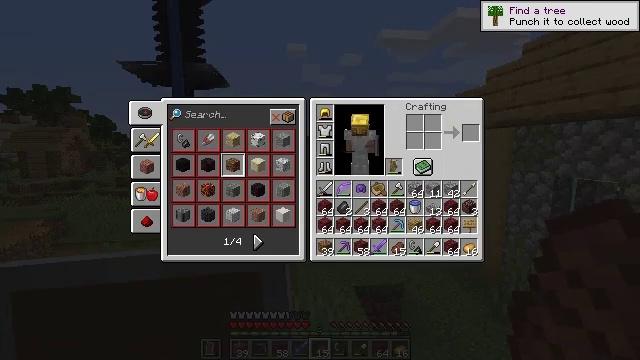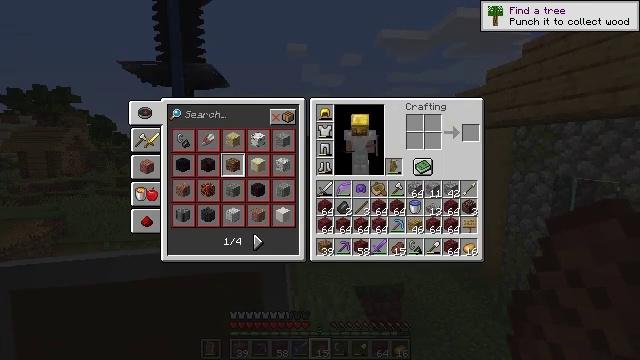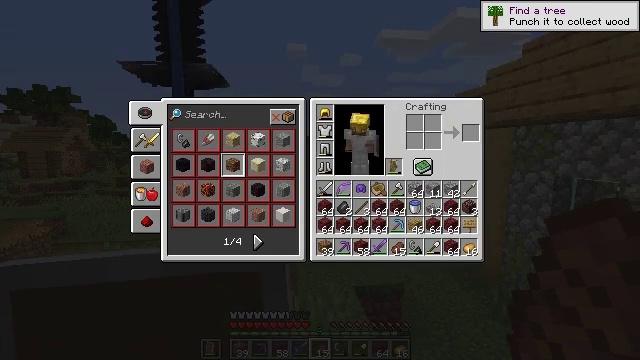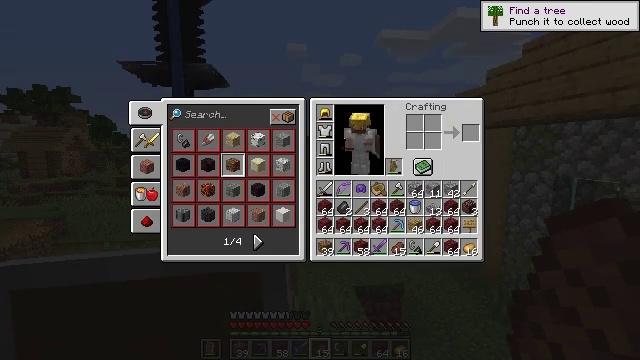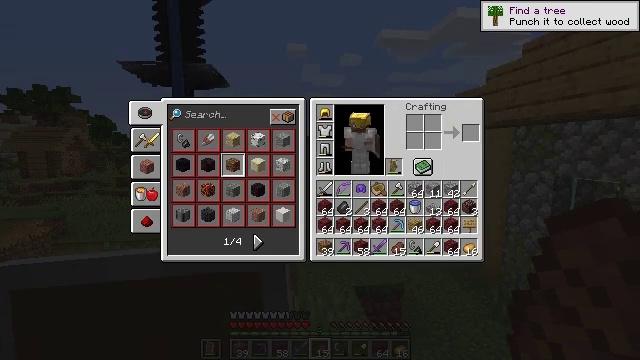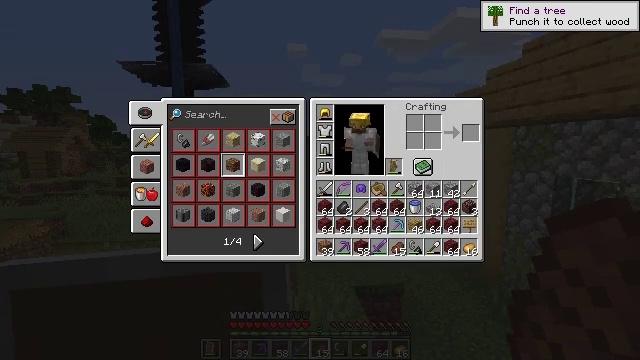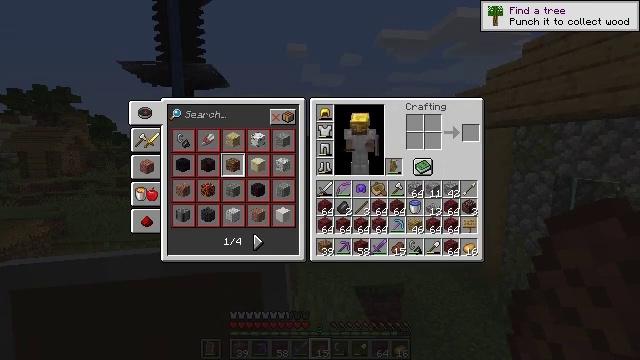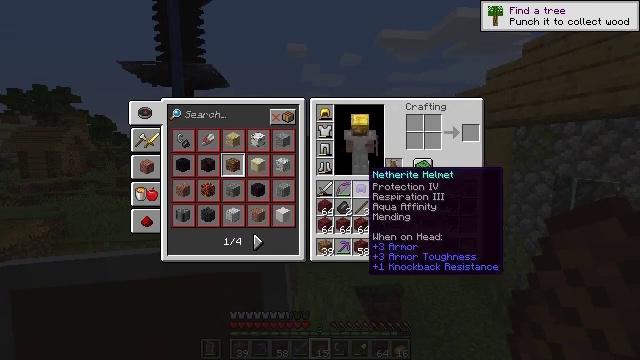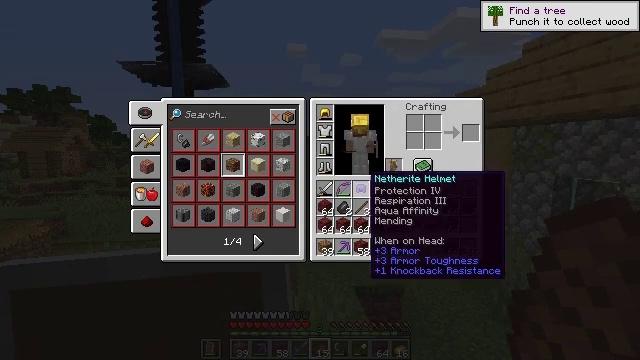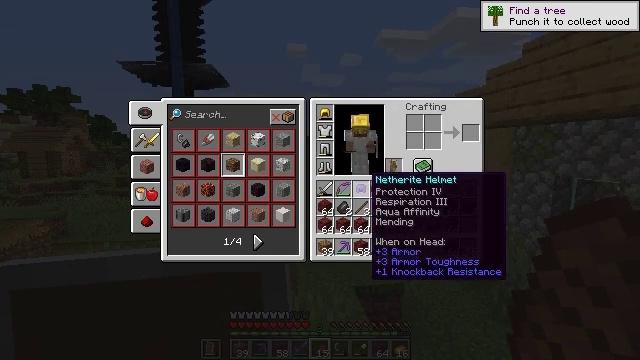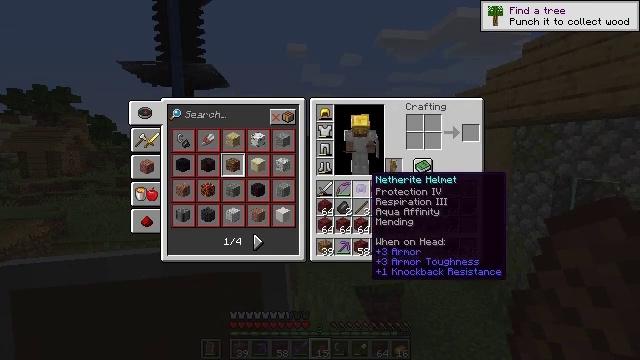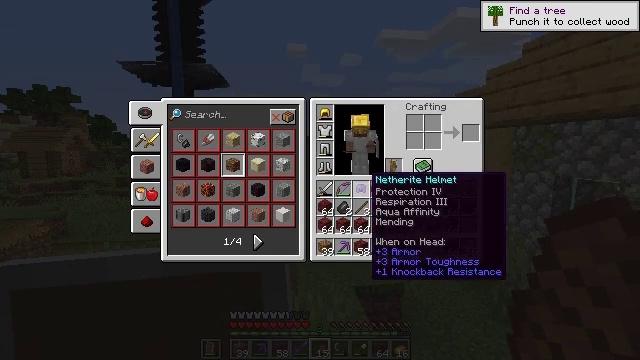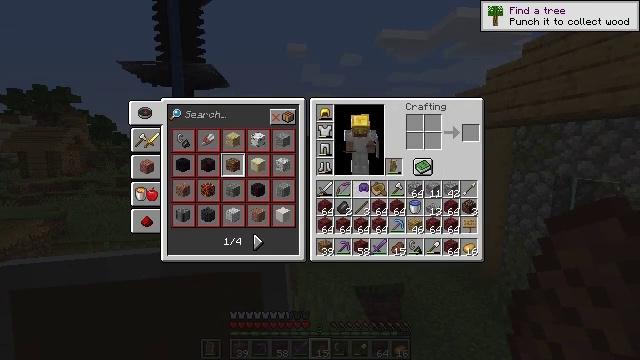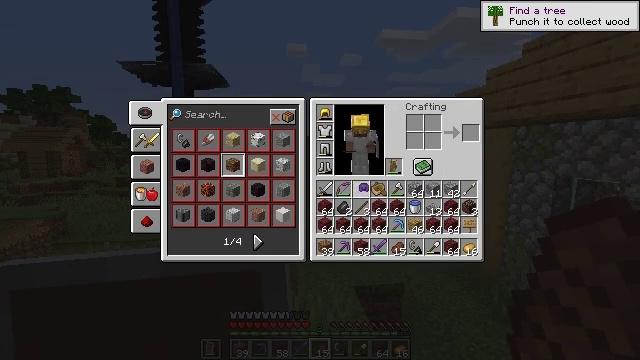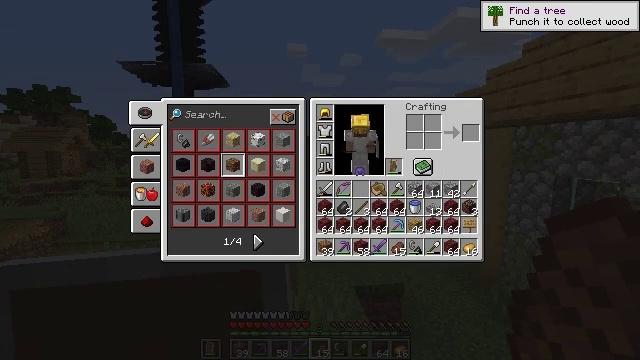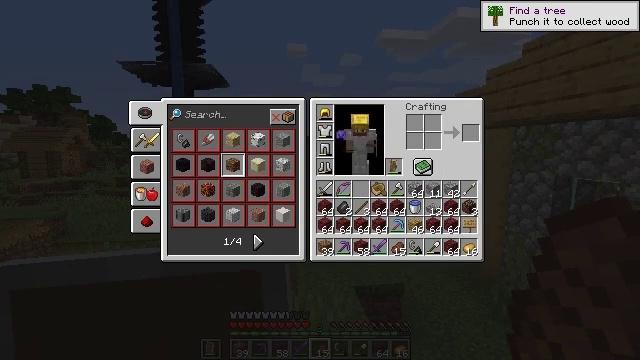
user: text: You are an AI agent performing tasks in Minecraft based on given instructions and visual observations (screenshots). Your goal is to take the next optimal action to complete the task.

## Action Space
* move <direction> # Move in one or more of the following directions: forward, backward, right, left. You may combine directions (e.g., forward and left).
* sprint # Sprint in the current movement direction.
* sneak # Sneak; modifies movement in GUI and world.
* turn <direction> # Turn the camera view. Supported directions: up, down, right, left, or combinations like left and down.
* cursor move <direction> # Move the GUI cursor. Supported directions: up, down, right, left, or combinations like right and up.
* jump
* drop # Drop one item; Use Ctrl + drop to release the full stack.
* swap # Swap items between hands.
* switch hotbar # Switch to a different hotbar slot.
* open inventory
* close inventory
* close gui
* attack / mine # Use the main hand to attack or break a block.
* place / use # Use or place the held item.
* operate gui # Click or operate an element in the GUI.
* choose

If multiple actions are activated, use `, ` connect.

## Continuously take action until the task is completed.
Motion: motion action
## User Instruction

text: Get multiple gold nugget from a gold ingot.
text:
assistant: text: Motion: turn left and up
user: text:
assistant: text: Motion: sneak, turn left and up
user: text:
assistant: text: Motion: sneak, turn up
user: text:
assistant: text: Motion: sneak
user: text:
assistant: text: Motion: sneak, turn right and down
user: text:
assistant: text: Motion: turn down
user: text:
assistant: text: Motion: turn down
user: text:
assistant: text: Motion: no_op
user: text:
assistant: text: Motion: no_op
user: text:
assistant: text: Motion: no_op
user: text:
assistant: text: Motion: no_op
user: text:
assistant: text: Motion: attack / mine
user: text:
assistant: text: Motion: attack / mine
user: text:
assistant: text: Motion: turn up, attack / mine
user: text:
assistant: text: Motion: turn left and up
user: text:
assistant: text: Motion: turn up
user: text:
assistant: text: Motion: no_op
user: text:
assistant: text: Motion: no_op
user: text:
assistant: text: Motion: no_op
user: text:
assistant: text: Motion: no_op
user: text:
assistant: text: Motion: no_op
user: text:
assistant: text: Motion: attack / mine
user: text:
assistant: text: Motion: attack / mine
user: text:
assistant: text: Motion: no_op
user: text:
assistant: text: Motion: turn down
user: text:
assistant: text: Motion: turn down
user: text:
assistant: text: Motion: turn down
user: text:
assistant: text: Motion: turn right and down
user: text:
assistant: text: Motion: turn right and down
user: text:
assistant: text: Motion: no_op